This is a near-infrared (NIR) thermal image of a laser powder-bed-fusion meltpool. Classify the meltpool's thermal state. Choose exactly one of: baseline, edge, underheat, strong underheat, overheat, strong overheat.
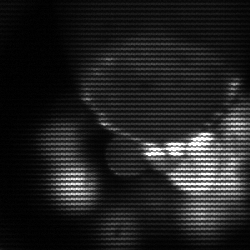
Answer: edge